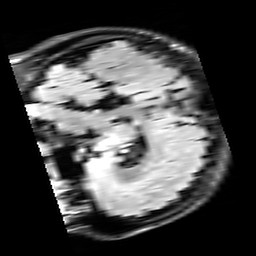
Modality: FLAIR
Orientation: sagittal
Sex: female
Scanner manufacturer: siemens
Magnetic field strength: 3 T
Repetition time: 10 s
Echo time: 0.09 s